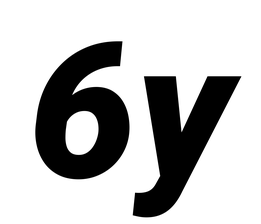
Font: Roboto-Italic_Black_Italic